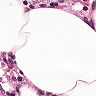
Metastatic tissue present: no